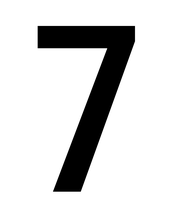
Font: Roboto_Condensed_Medium